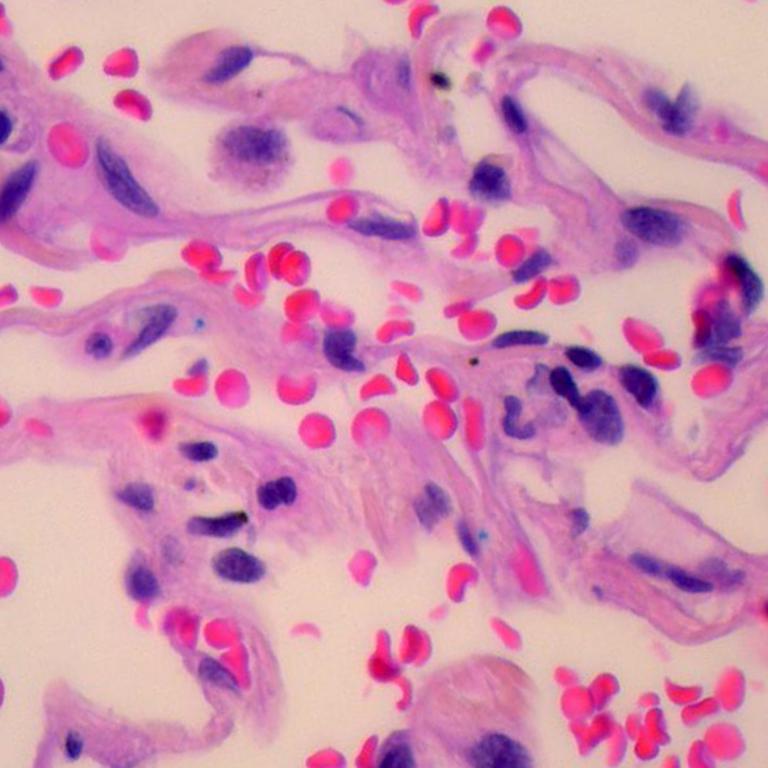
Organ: lung
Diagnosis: benign